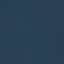
Land use / land cover: SeaLake